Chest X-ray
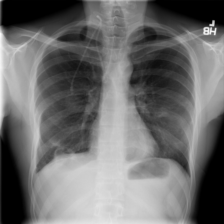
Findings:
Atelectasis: negative
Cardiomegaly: negative
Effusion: negative
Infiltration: negative
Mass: negative
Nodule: negative
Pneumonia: negative
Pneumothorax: negative
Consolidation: negative
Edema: negative
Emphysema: negative
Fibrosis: negative
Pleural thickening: negative
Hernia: negative